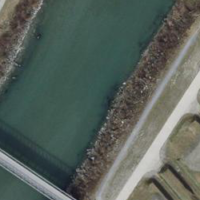
EUNIS habitat code: 15
Species observed at this site:
Pseudochorthippus parallelus
Chorthippus biguttulus